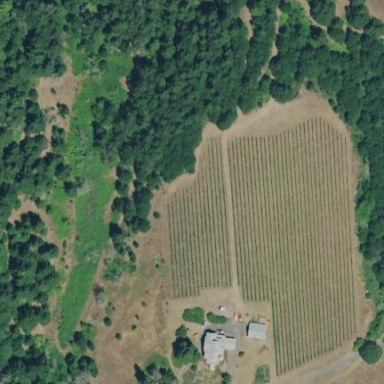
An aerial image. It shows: Beautiful vineyard in the countryside.